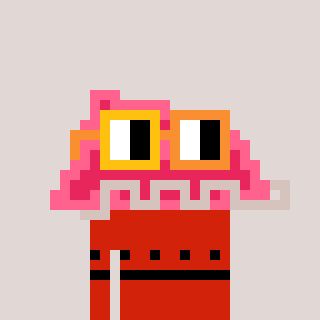
a pixel art character with square yellow and orange glasses, a retainer-shaped head and a red-colored body on a warm background